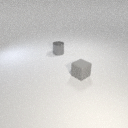
small gray metal cylinder to the left of small gray rubber cube